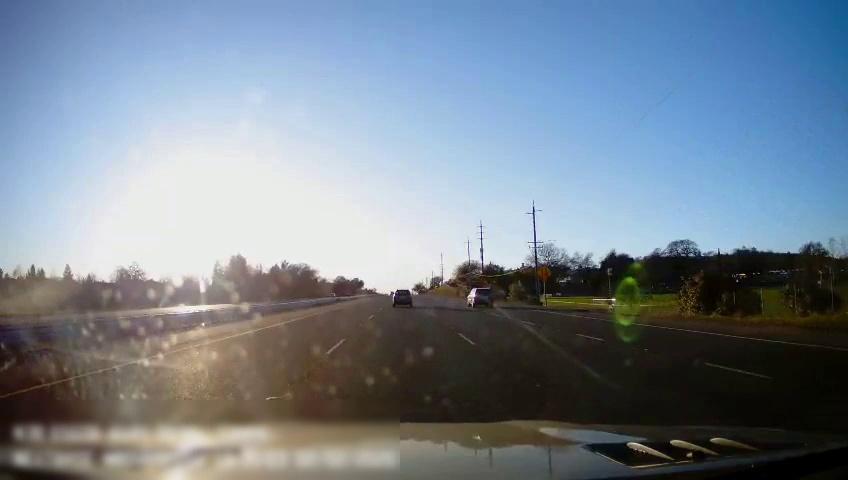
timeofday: Day
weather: Sunny
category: Drivable Space
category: Drivable Space
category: Vehicles | Car
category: Vehicles | Car
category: Lanes | Alternate Lane
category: Lanes | Alternate Lane
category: Lanes | Current Lane
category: Lanes | Current Lane
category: Lanes | Alternate Lane
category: Traffic | Signs